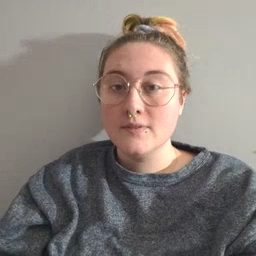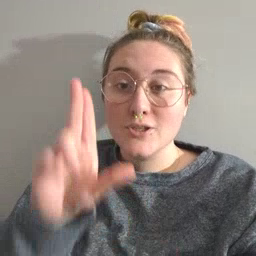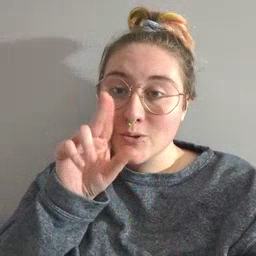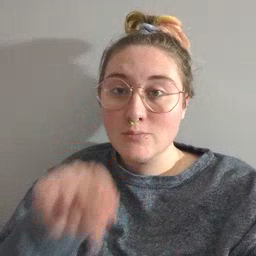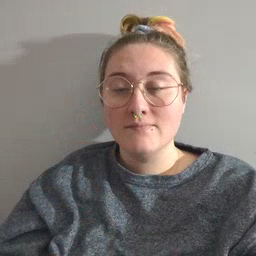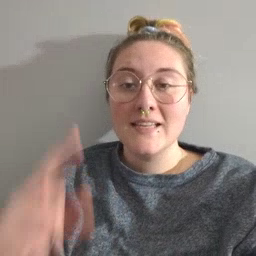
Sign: goose